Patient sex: M
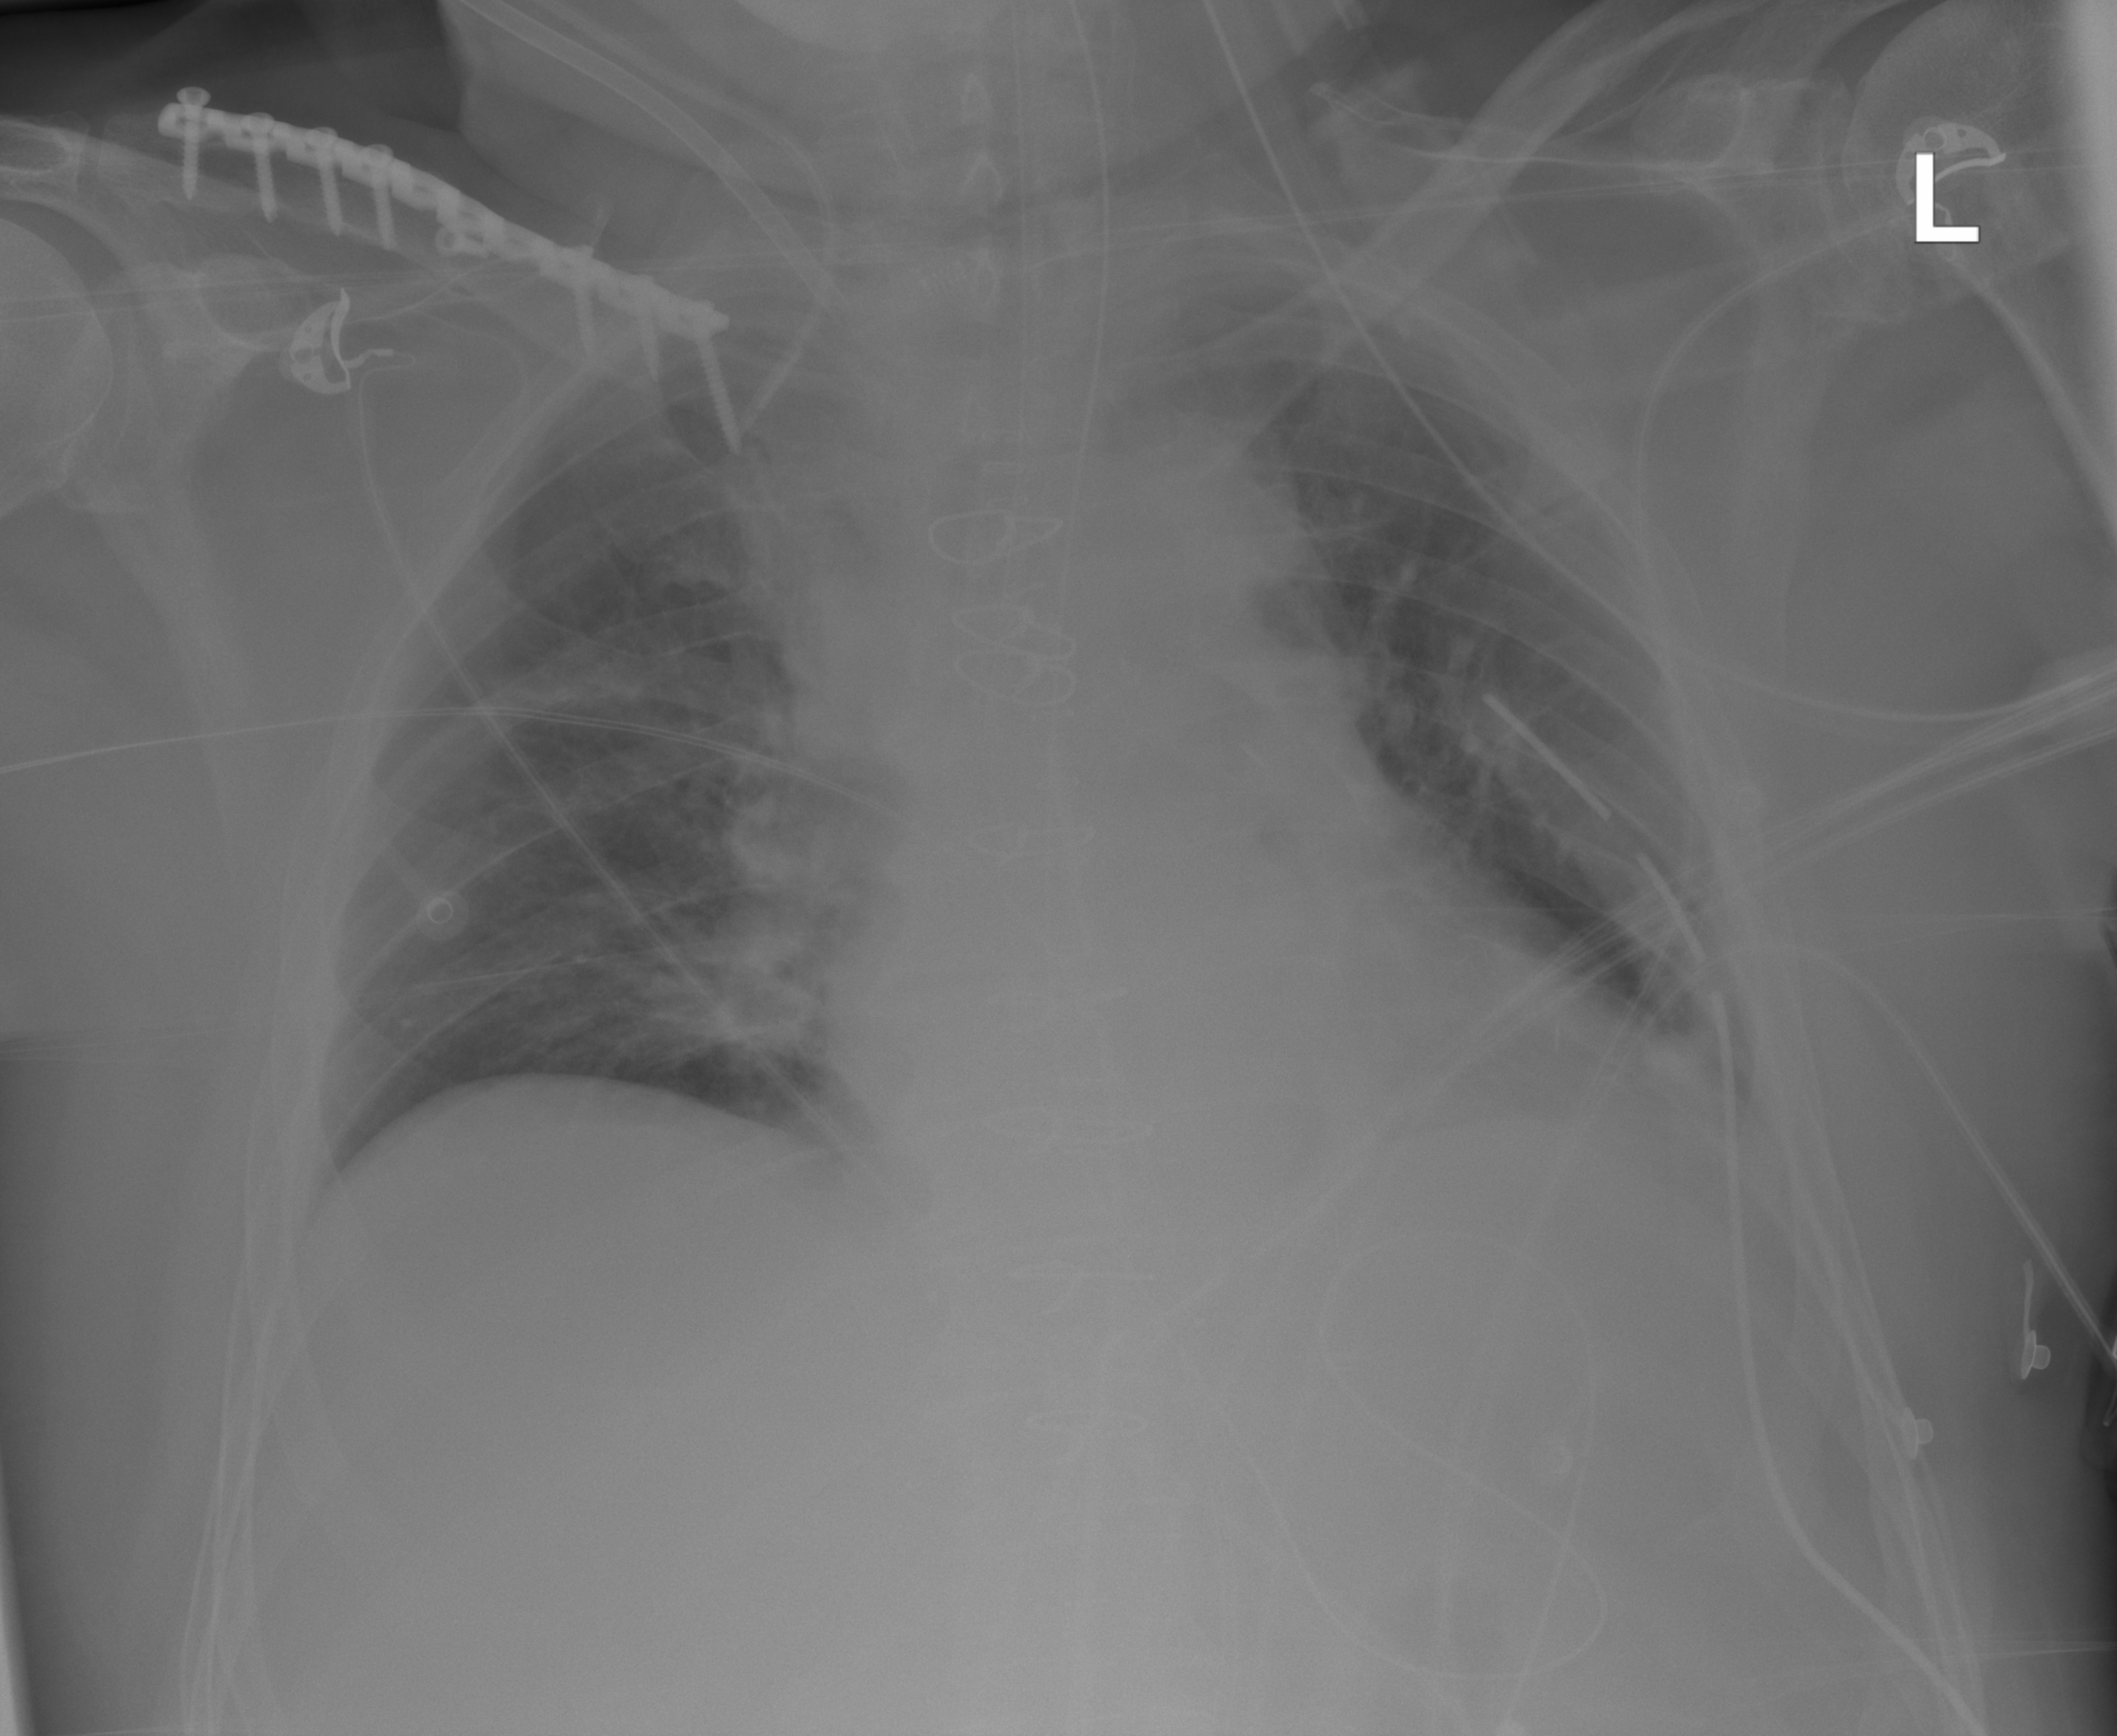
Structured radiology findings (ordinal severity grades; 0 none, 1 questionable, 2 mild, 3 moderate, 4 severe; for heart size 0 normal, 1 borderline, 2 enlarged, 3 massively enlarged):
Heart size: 0
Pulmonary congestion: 2
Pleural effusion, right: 0
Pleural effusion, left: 1
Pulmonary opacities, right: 1
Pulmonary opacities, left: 1
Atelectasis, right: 2
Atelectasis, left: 2